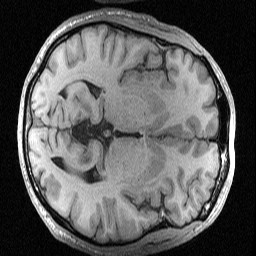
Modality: T1w
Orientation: axial
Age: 49
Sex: male